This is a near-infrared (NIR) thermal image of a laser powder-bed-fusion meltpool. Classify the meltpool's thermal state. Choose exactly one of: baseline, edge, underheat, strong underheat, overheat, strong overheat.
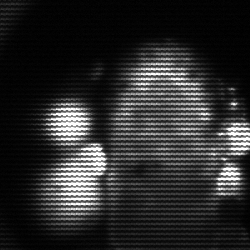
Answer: strong underheat